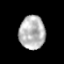
Tissue: prostate
Cell type: T cells
Senescence score: 0.3256
Nuclear area (px): 850
Mean DAPI intensity: 182.32